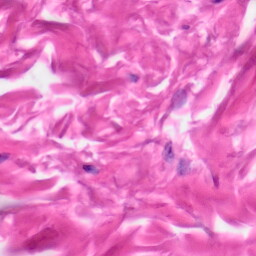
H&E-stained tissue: Skin